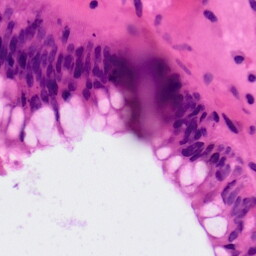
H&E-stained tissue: Colon